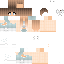
A female human skin with pale skin, wearing brown long hair dressed in a blue tshirt and red pants, featuring a closed mouth.